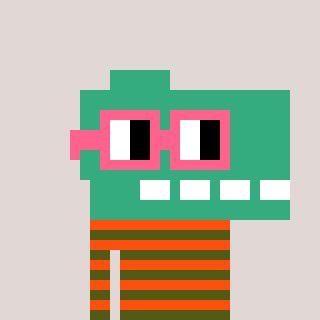
a pixel art character with square pink glasses, a dino-shaped head and a orange-colored body on a warm background